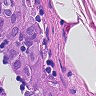
Metastatic tissue present: yes